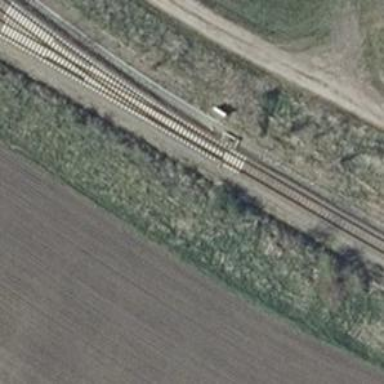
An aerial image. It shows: Railway switch with the turnout pointing to the right.